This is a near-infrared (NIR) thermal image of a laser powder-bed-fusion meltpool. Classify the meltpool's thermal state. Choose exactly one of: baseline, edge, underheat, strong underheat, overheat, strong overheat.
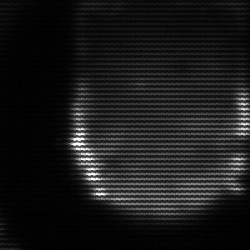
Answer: edge